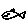
Label: fish